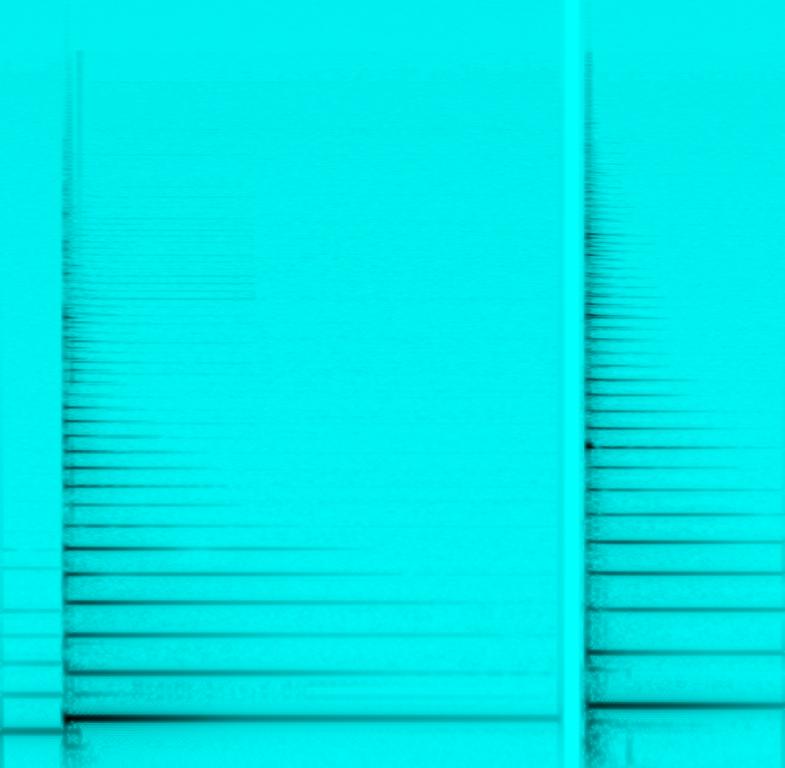
This music is instrumental. The tempo is slow with an electric guitar playing two corresponding notes. The plucking pattern indicates that the guitar is being tuned. This is a Guitar tuning Tutorial/ Lesson.